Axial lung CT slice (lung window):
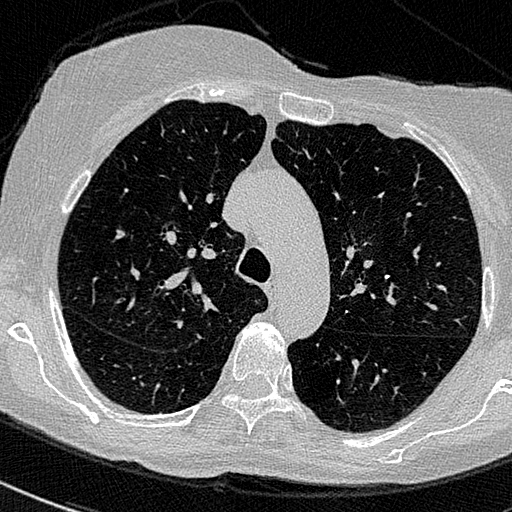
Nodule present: no